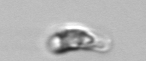
Label: Guinardia_striata